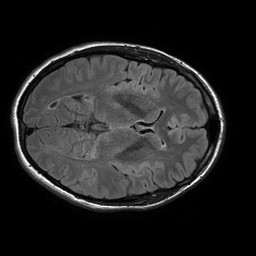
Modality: FLAIR
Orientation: axial
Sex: female
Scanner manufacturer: philips
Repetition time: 11 s
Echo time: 0.125 s